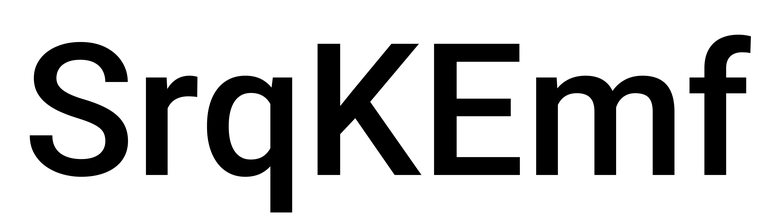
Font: Roboto_Medium